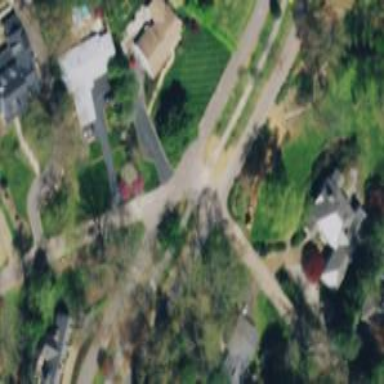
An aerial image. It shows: Residential road.